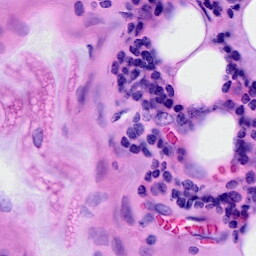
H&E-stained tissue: Breast